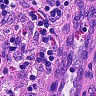
Metastatic tissue present: no